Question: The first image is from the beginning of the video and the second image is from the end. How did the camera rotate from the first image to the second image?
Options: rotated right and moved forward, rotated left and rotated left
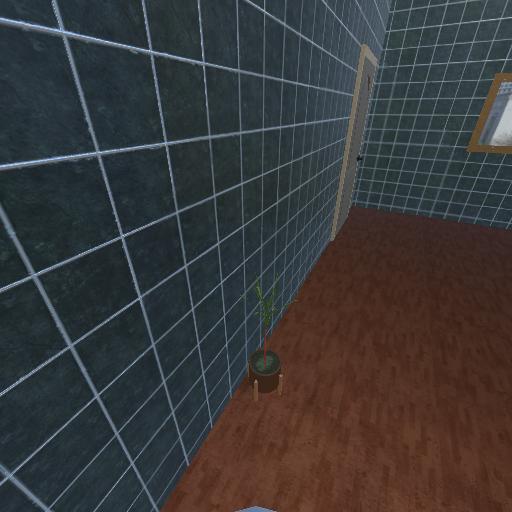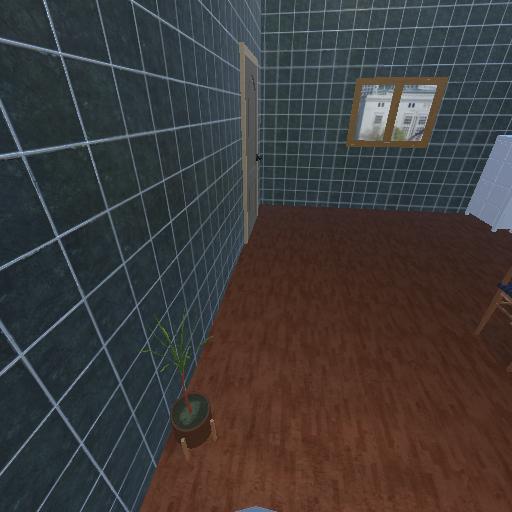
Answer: rotated right and moved forward